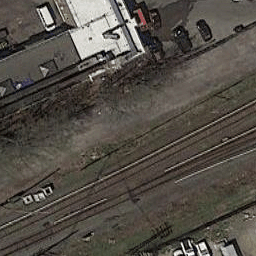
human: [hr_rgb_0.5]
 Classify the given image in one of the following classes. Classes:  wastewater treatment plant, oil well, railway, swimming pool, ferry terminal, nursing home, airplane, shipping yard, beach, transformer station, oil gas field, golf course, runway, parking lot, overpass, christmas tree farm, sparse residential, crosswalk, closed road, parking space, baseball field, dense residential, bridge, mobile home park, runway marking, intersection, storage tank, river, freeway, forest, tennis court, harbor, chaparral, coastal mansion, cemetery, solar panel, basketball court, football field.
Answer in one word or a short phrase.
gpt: railway